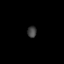
Tissue: prostate
Cell type: T cells
Senescence score: 0.7069
Nuclear area (px): 98
Mean DAPI intensity: 66.408